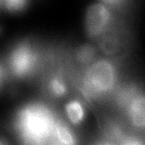
Tissue sample: colon
Magnification: 5.0x
Cell type: Myeloid cells
Senescence state: normal